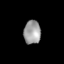
Tissue: lung
Cell type: T cells
Senescence score: 0.2381
Nuclear area (px): 390
Mean DAPI intensity: 157.844